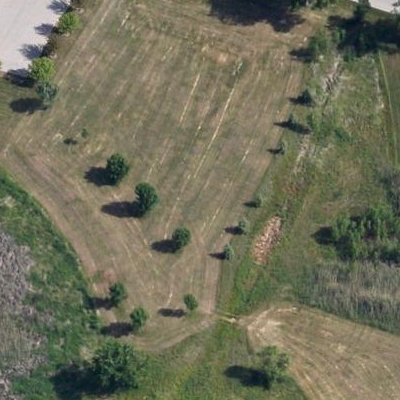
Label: Grass